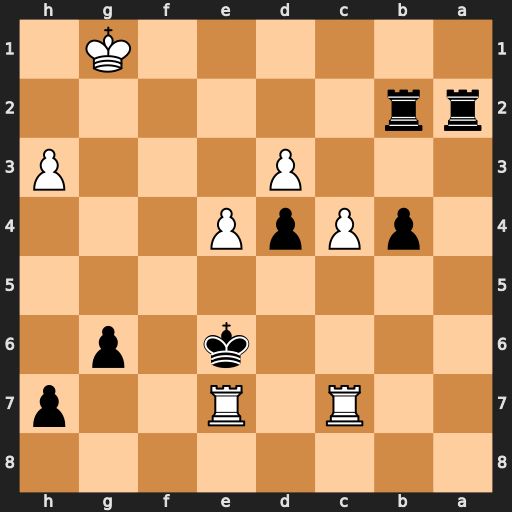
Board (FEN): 8/2R1R2p/4k1p1/8/1pPpP3/3P3P/rr6/6K1
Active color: b
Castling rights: -
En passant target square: -
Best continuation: Kf6 Rf7+ Kg5